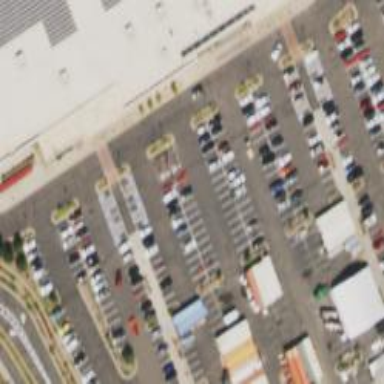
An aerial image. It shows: Parking space is available.